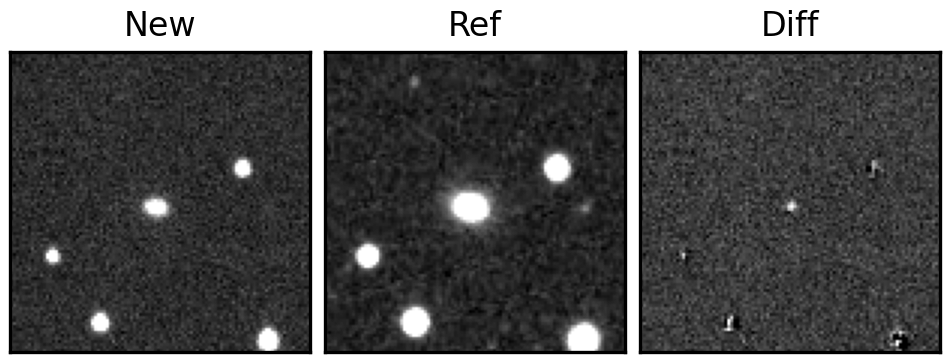
Label: real